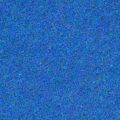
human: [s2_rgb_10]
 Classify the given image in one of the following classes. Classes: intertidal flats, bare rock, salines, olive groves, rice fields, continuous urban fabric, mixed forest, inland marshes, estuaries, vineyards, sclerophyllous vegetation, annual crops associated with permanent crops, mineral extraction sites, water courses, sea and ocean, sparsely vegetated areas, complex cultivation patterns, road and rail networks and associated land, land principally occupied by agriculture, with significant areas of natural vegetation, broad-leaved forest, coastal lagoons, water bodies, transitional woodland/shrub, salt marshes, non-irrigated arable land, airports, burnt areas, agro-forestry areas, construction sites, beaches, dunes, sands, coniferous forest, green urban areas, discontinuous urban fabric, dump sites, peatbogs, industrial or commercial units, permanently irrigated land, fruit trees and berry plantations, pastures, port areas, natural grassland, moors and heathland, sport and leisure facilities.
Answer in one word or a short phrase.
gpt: sea and ocean